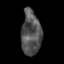
Tissue: skin
Cell type: Epithelial cells
Senescence score: 0.2464
Nuclear area (px): 868
Mean DAPI intensity: 82.702